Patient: sex F, age 56
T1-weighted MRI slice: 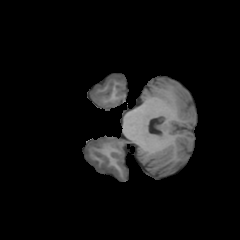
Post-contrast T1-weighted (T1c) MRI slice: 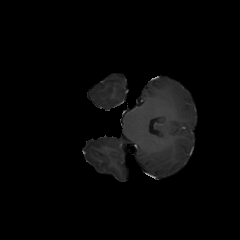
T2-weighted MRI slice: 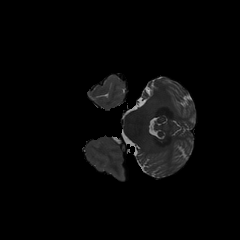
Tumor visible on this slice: no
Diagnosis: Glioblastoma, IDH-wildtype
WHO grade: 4